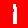
Digit: 1